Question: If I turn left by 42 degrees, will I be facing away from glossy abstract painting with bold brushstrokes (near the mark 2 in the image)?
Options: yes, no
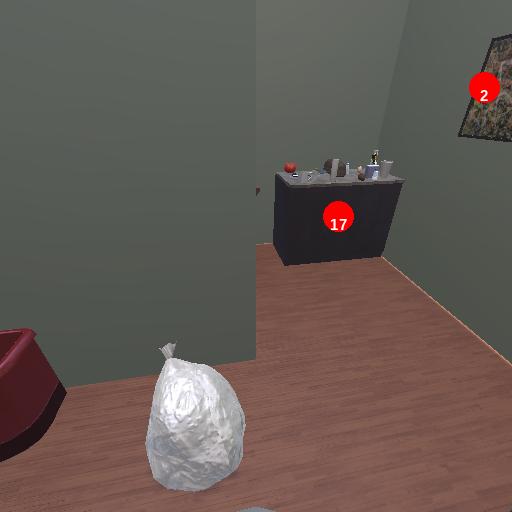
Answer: yes